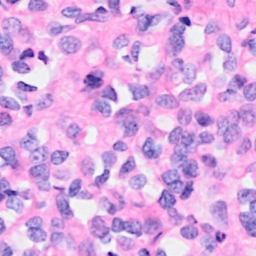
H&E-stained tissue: Breast